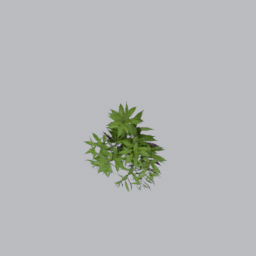
Label: nature